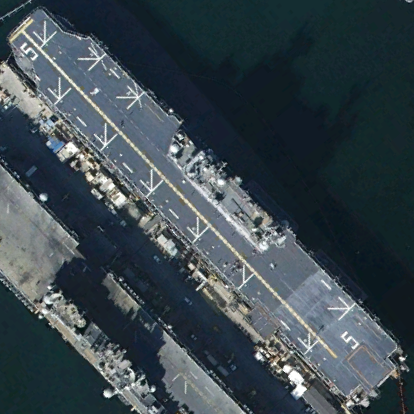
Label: assault